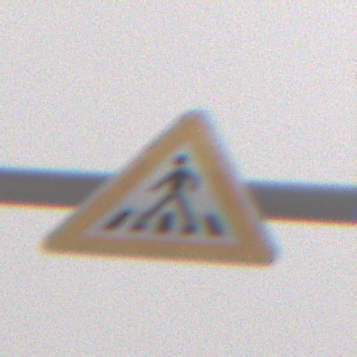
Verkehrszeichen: FussgaengerueberwegRechts
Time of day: Midday
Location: Outdoor (Nature)
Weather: Overcast
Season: Winter
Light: Natural